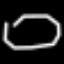
Label: octagon